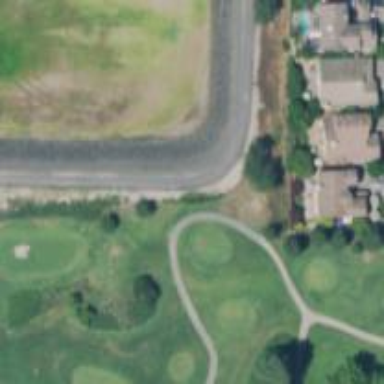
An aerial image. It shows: Path for both roads and golfers.